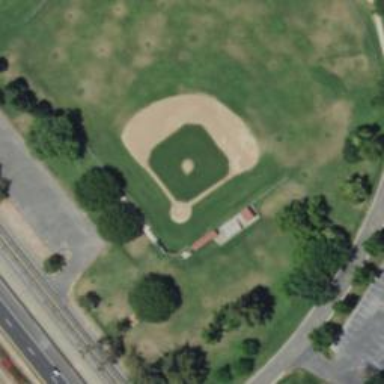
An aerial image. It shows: Baseball pitch for leisure and sports activities.